Question: As you can see there is a value already on the (total)textbox which i filtered on a table...and if i type a number on the (score)textboxes it will automatically add on the current value of the total(textbox).
My problem is its not adding perfectly.can anyone help me please.
example:

html code:
'''
<form id="frm" name="frm" />
<table>
<tr>
<td>
Name: <br />
<input type="text" name="name" value="<?php if(empty($name[0])){$name[0] = array(NULL);}else{echo $name[0];} ?>" readonly /> <br />
</td>
<td>
Score 1: <br />
<input type="text" name="optA" value="" onchange="optTotal()" /> <br />
</td>
<td>
Score 2: <br />
<input type="text" name="optB" value="" onchange="optTotal()" /> <br />
</td>
<td>
Score 3: <br />
<input type="text" name="optC" value="" onchange="optTotal()" /> <br />
</td>
<td>
Score 4: <br />
<input type="text" name="optD" value="" onchange="optTotal()" /> <br />
</td>
<td>
Total: <br />
<input type="text" name="totals" value="<?php if(empty($total[0])){$total[0] = array(NULL);}else{echo $total[0];} ?>" readonly onKeyUp="optTotal()" /> <br />
</td>
</form>
'''
total calculation script:
'''
<script>
function optTotal() {
var a1 = document.forms[0].optA;
var b1 = document.forms[0].optB;
var c1 = document.forms[0].optC;
var d1 = document.forms[0].optD;
var xtotal = document.forms[0].totals;
if (a1.value && a1.value != "")
a1 = parseFloat(a1.value);
else
a1 = 0;
if (b1.value && b1.value != "")
b1 = parseFloat(b1.value);
else
b1 = 0;
if (c1.value && c1.value != "")
c1 = parseFloat(c1.value);
else
c1 = 0;
if (d1.value && d1.value != "")
d1 = parseFloat(d1.value);
else
d1 = 0;
if (xtotal.value && xtotal.value != "")
xtotal = parseFloat(xtotal.value);
else
xtotal = 0;
var total = a1 + b1 + c1 + d1 + xtotal;
document.forms[0].totals.value = total;
}
</script>
'''
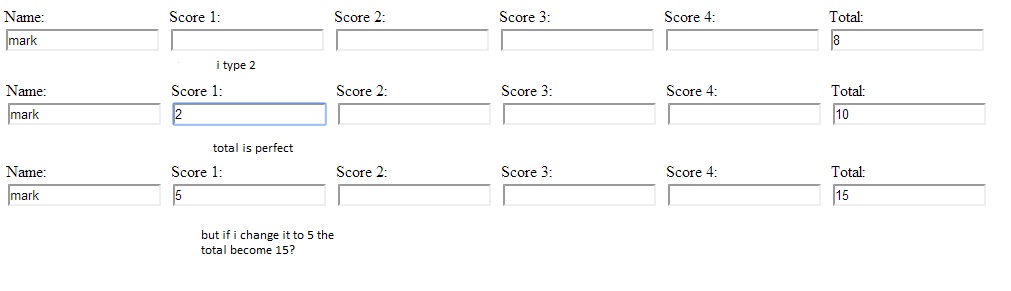
Answer: Your problem is that you are not storing the original value anywhere.
When you run your code again, you grab the value from the total (the one you've already added 2 to) and then you add 5 to it again, so of course the value is now 15 (10 + 5).
You need to either get the original value on load and store it so that you are always adding to the original total, or else, get the old value from which ever text box has changed and it from the total before you add the new value.
Personally, I think the first approach is probably easier.
So something like this on load:
'''
var xtotal = 0; // define this somewhere so you can access it later in a closure or a global
var xtotalElement = document.forms[0].totals;
if (xtotalElement.value && xtotalElement.value != "")
xtotal = parseFloat(xtotalElement.value);
'''
Now in your 'optTotal':
'''
function optTotal() {
// get all the text boxes *except* the total as before
// ...
var total = a1 + b1 + c1 + d1 + xtotal; // this should be the original xtotal set on load
document.forms[0].totals.value = total;
}
'''
Here's a working <URL>